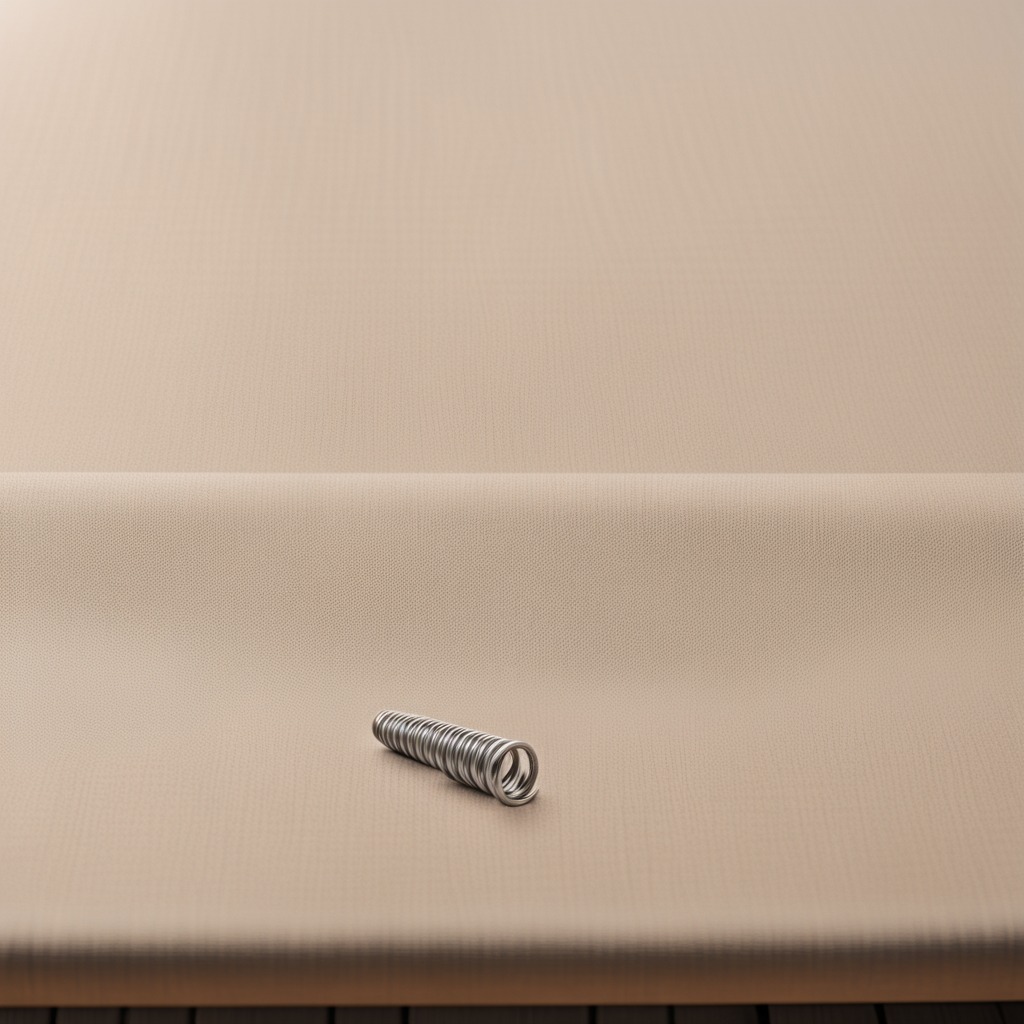
A coiled metal spring lies on a clean wooden table.